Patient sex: M
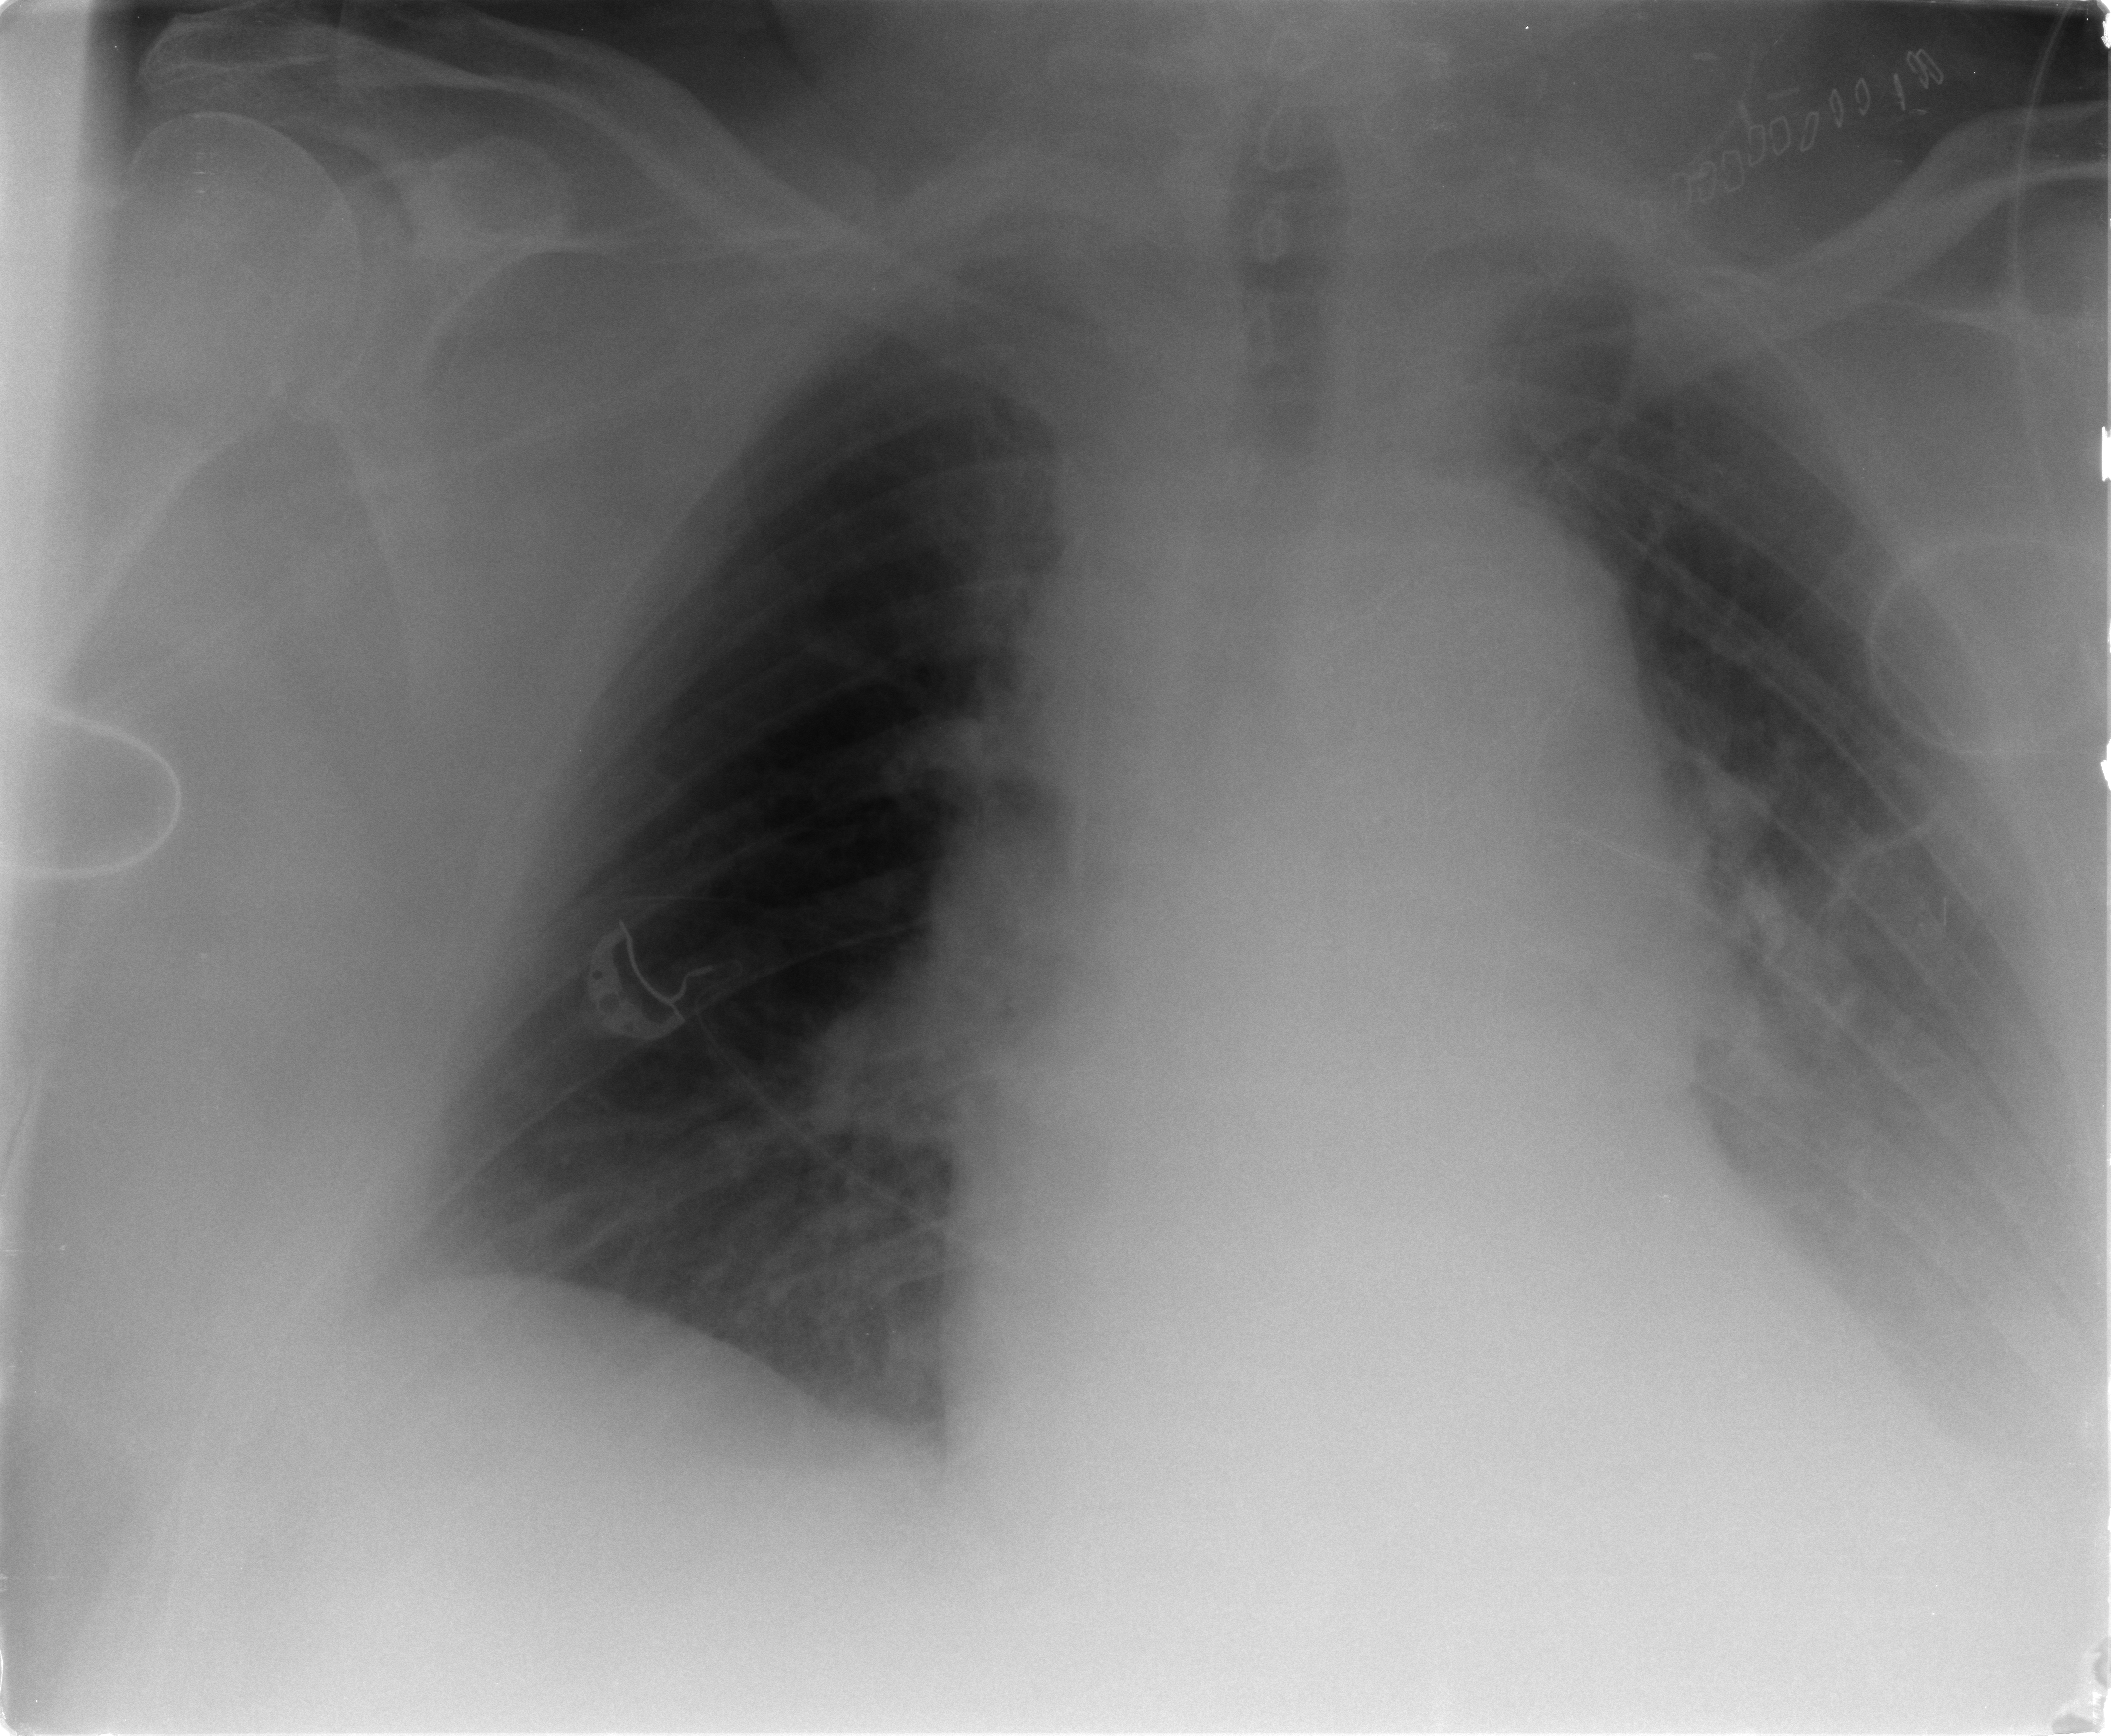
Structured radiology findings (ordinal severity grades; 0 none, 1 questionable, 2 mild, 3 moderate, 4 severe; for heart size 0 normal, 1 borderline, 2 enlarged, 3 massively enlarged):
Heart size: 2
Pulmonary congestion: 0
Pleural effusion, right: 1
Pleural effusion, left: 3
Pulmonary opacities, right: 0
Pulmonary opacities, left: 0
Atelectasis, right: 0
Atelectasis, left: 2